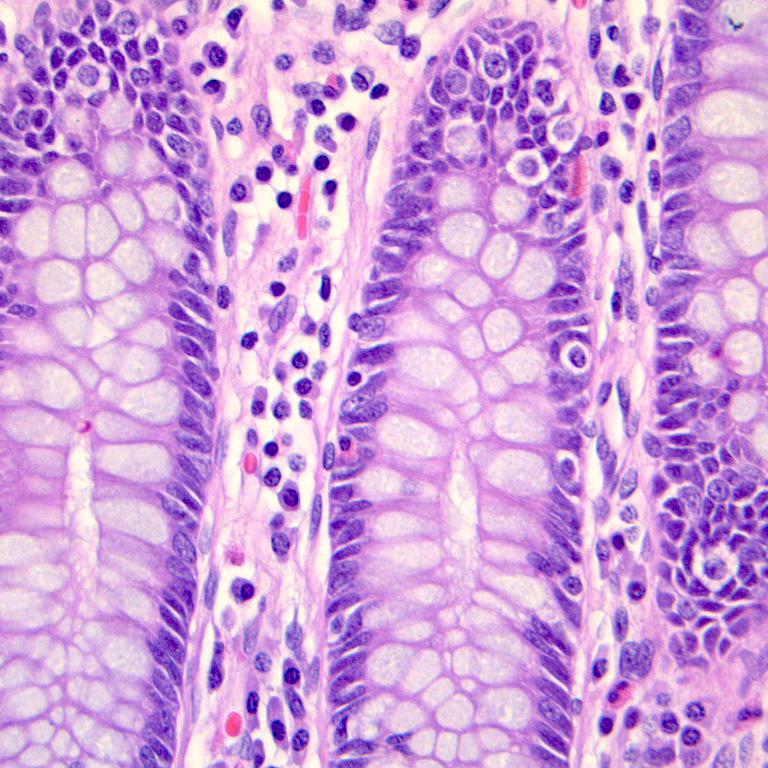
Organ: colon
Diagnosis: benign